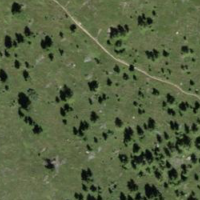
EUNIS habitat code: 26
Species observed at this site:
Melitaea diamina
Hipparchia semele